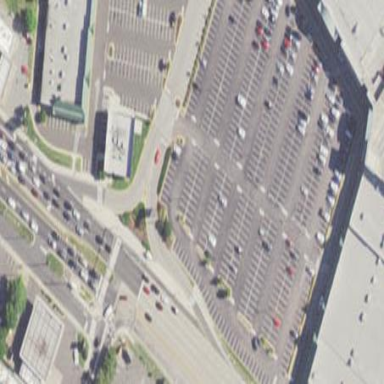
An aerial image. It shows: Parking area with surface.